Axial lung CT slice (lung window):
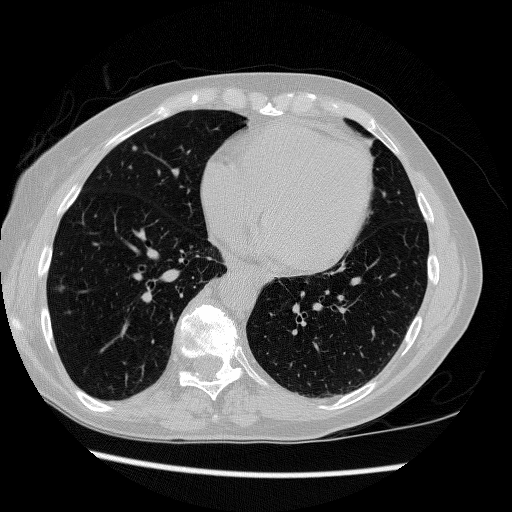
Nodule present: yes
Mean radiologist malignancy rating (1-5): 4